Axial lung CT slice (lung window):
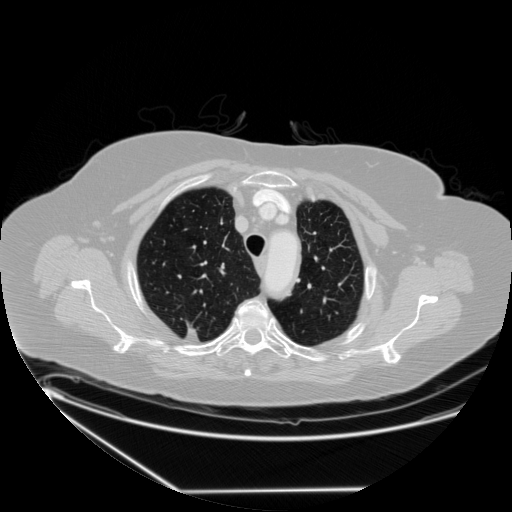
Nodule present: no